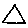
Label: triangle